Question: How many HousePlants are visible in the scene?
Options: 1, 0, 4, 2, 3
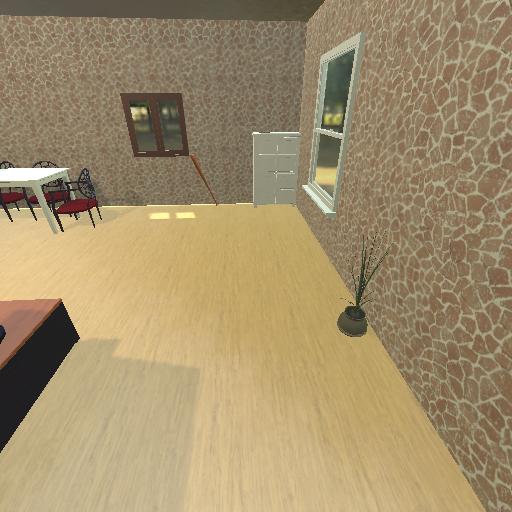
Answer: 1